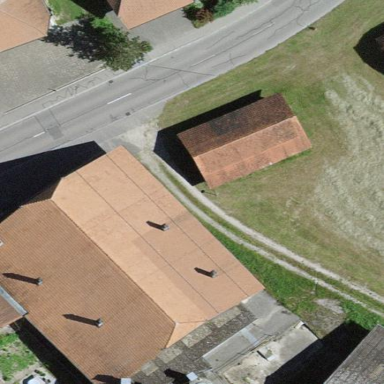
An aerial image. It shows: Rural barn.